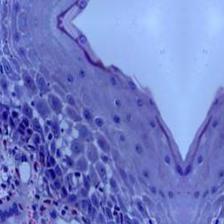
Diagnosis: Normal